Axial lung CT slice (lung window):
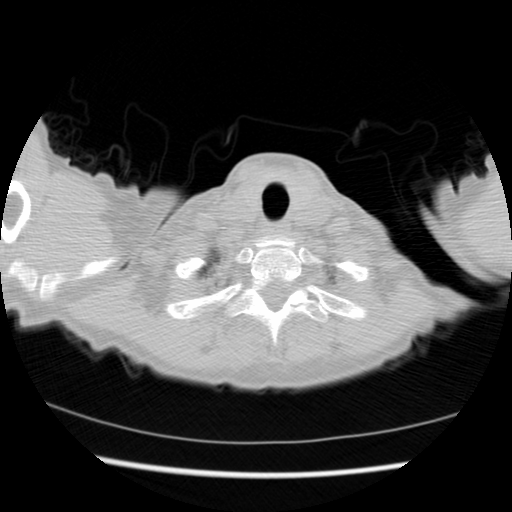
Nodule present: no